Question: I'm having a little problem when I change Locale at runtime.
I have to change the Locale of my application language according to a configuration file.
This locale does not necessarily be the same of the host/OS locale nor the JVM default locale.
Moreover, I can't modify 'user.language' when I call the application. Then, I must do that at runtime.
Summarizing my code, I read the configuration file and get the different options (including locale). After that, I initialize the application environment according to these configured options.
After, I build my frame and starts the application life-cycle.
'''
public static void main(String[] args) {
File fichier;
Ini ini; //Ini4J object
Modele modele = new Modele(); //My Model class: it stores configuration and other stuff
try {
fichier = new File(Modele.CONFIGURATION);
ini = new Ini(fichier);
modele.setLocaleLang(ini.get(Modele.LOCALE, Modele.LANG, String.class));
// read more options
} catch(InvalidFileFormatException e) {
// exception processing
} catch (IOException e) {
// exception processing
} finally {
ini = null;
fichier = null;
}
// More code
JComponent.setDefaultLocale(modele.getLocaleLang());
// More initialization code
MyFrame fenetre = new MyFrame(modele);
fenetre.visualiser();
}
'''
Well, during the life-cycle, you can open files. Obviously, I use a JFileChooser for that issue:
'''
JFileChooser jfc = new JFileChooser();
jfc.setFileSelectionMode(JFileChooser.DIRECTORIES_ONLY);
jfc.setFileFilter(modele.FILTRE_OUVRIR);
jfc.showOpenDialog(null);
'''
All the file chooser it's setted with the configured locale, but the type selector doesn't change. The following image shows the problem (OS Locale: es_ES, configured locale: fr_FR):

As you can see, in the combobox "Fichiers de type": the option is showed in Spanish instead of French.
Colud someone explain me the problem? Is something wrong in my code? Could be a problem due to I'm using a file filter?
I thank you for any suggestion.
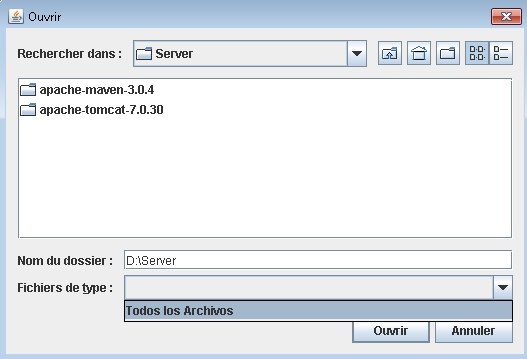
Answer: Looks like a bug in the acceptAllFilter used by BasicFileChooserUI, it doesn't lookup the localized version of the text as it should:
'''
// BasicFileChooserUI
/**
* Returns the default accept all file filter
*/
public FileFilter getAcceptAllFileFilter(JFileChooser fc) {
return acceptAllFileFilter;
}
// buggy acceptAllFilter: doens't respect locale
protected class AcceptAllFileFilter extends FileFilter {
public AcceptAllFileFilter() {
}
public boolean accept(File f) {
return true;
}
public String getDescription() {
return UIManager.getString("FileChooser.acceptAllFileFilterText");
}
}
'''
This default is used if your model returns null. The only way out (that I see) is to let the model return a filter that does-the-right-thing, like f.i.:
'''
protected class AcceptAllFileFilter extends FileFilter {
private Locale locale;
public AcceptAllFileFilter(Locale locale) {
this.locale = locale;
}
@Override
public boolean accept(File f) {
return true;
}
@Override
public String getDescription() {
return UIManager.getString("FileChooser.acceptAllFileFilterText", locale);
}
}
'''